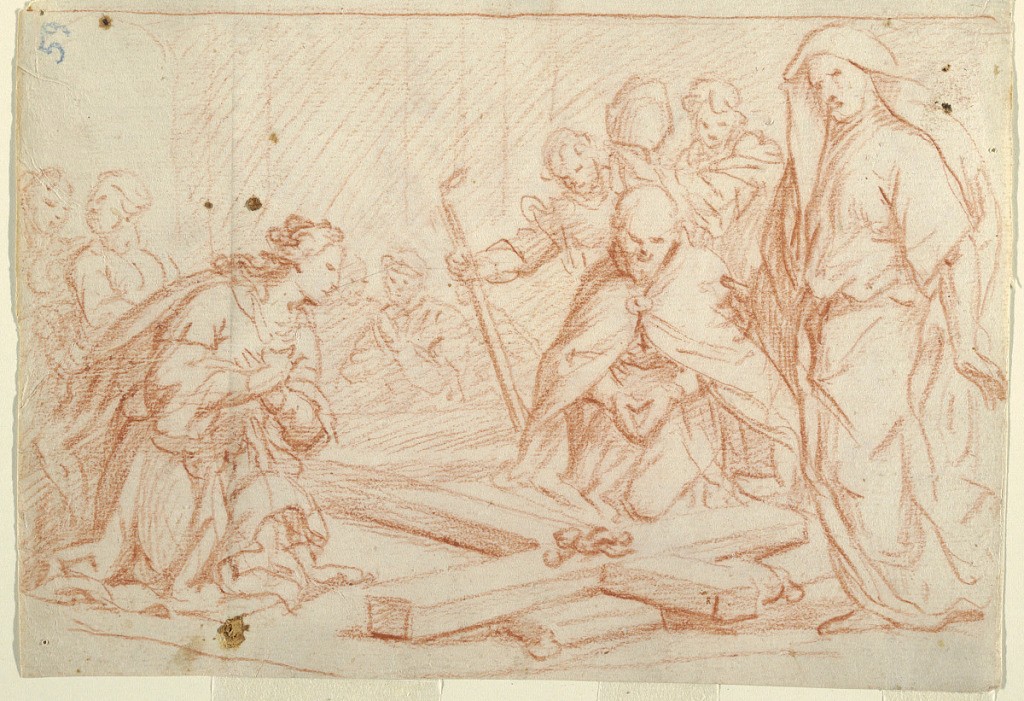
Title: Finding of the Cross
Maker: Luca Giordano, Italian, 1634 - 1705
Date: ca. 1650
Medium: Red chalk on cream laid paper
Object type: Drawing
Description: Several men and a woman kneel and bend in veneration around the Cross on the ground, the Crown of Thorns still attached.